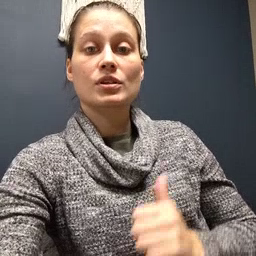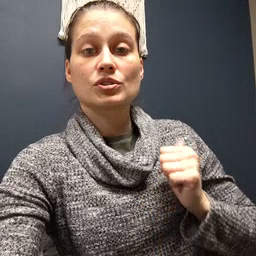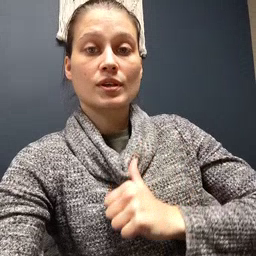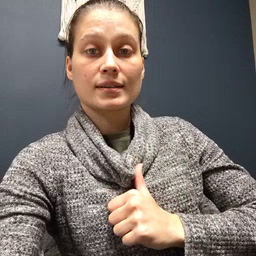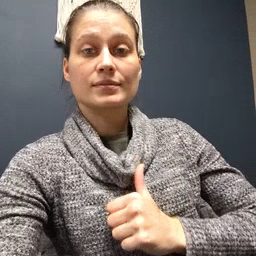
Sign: jacket